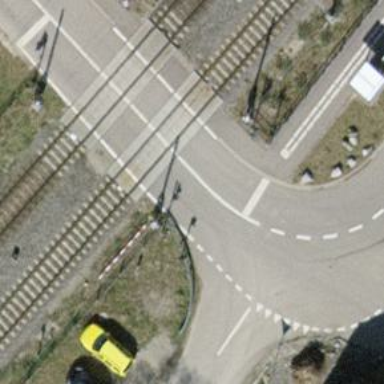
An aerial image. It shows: Level crossing with lights. The barriers at the crossing are of double half type.